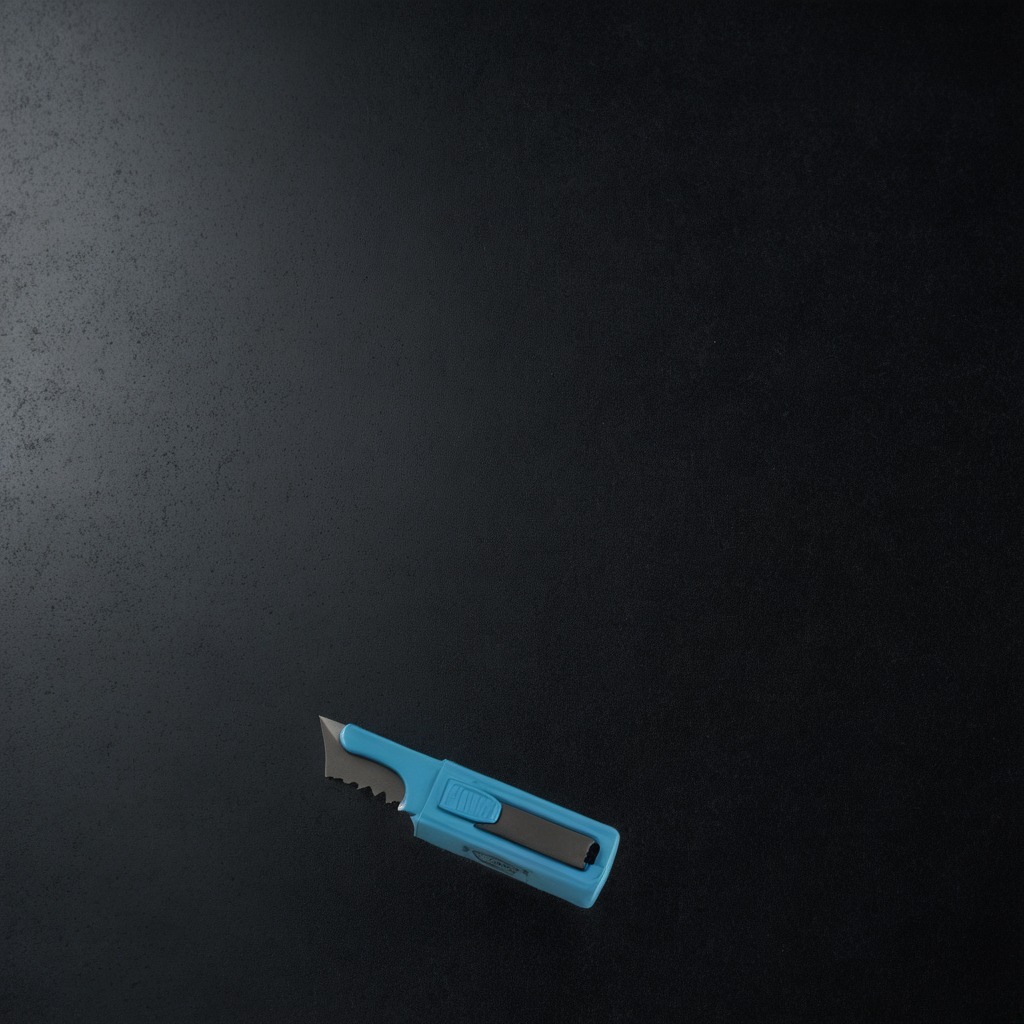
A utility knife is lying on the clean granite tabletop inside a workshop at night with soft shadows beneath the mat.